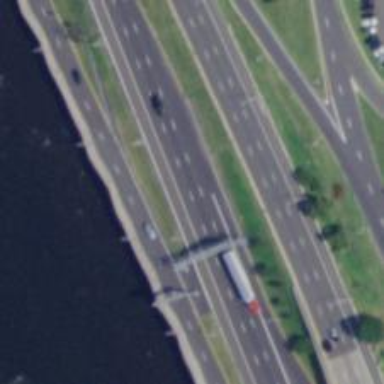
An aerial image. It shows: Urban freeway or expressway.